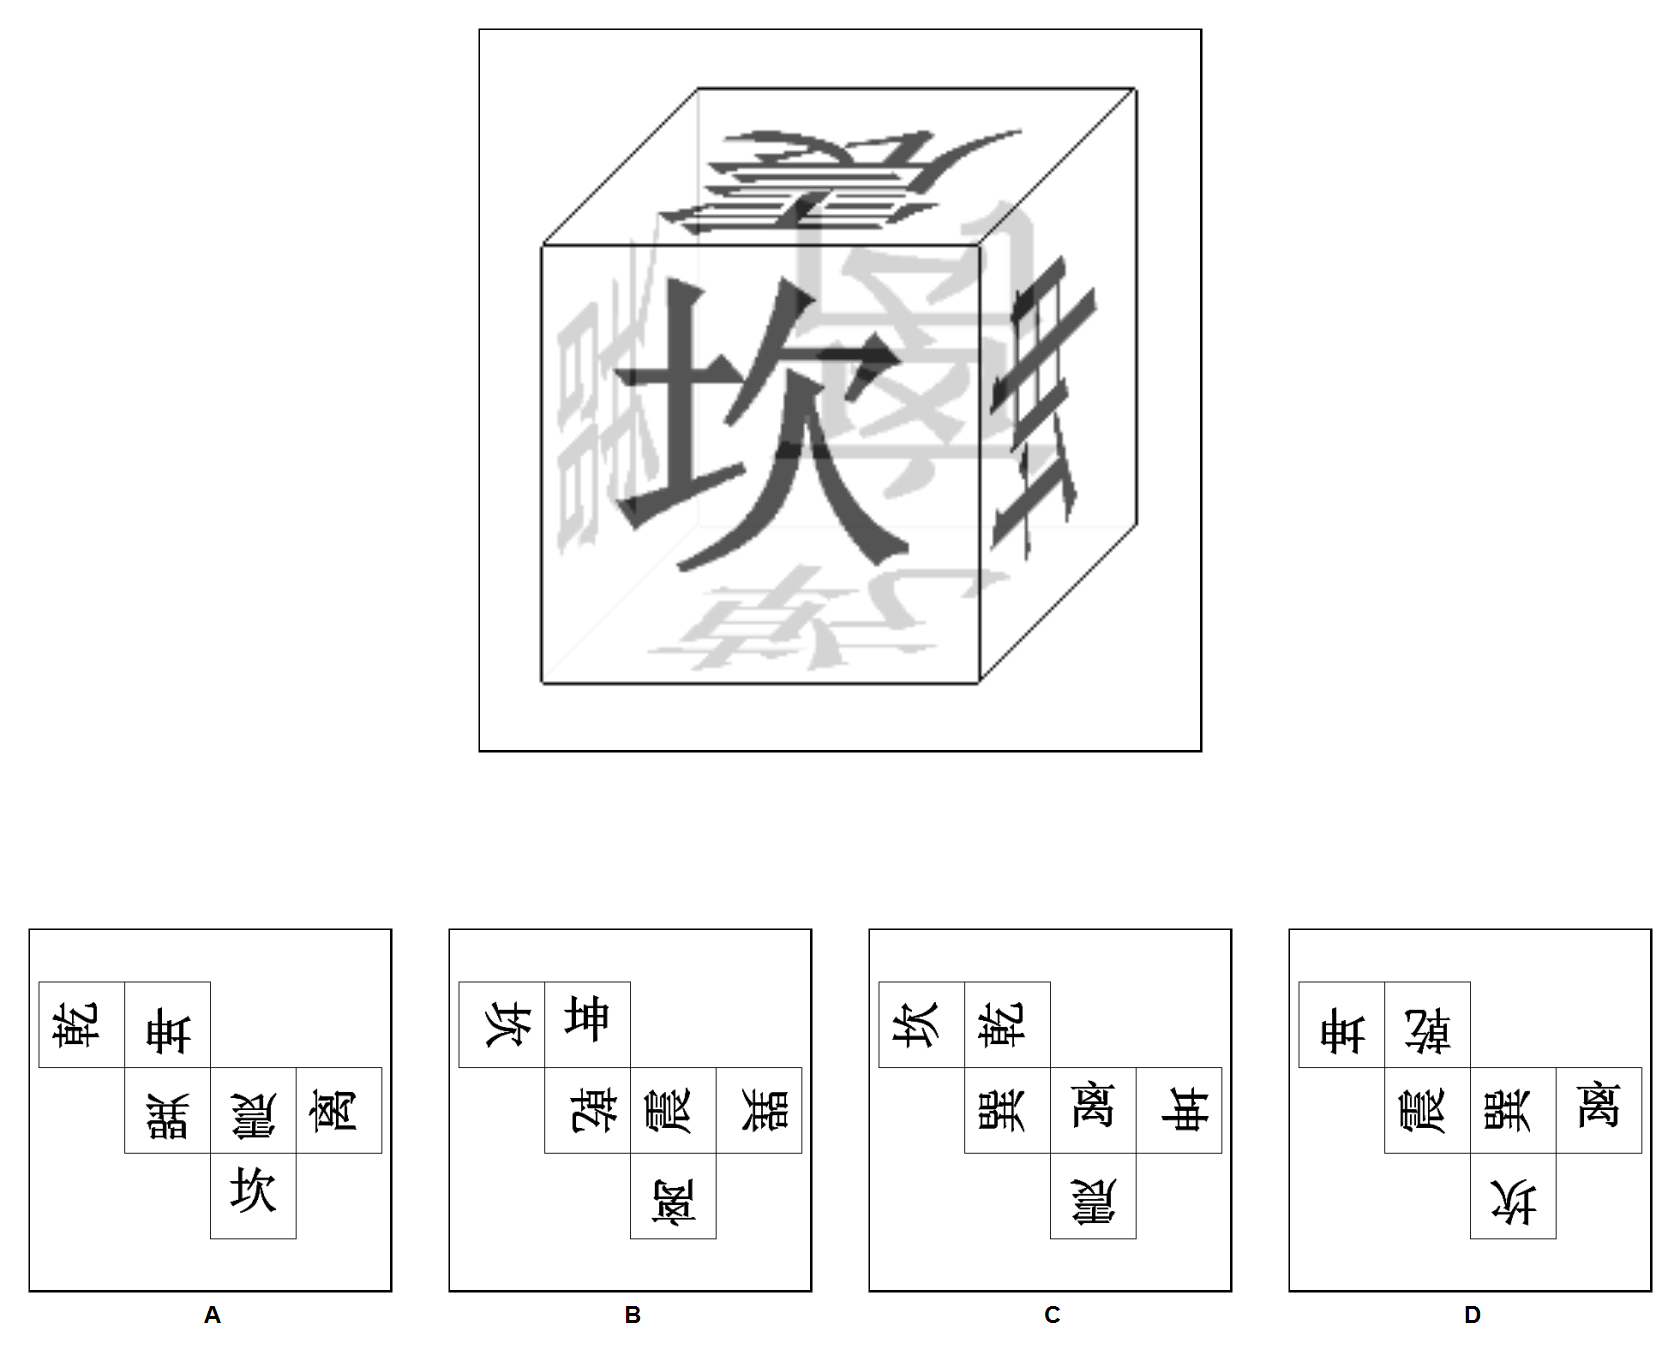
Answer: C